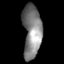
Tissue: skin
Cell type: Fibroblasts
Senescence score: 0.7733
Nuclear area (px): 976
Mean DAPI intensity: 128.998